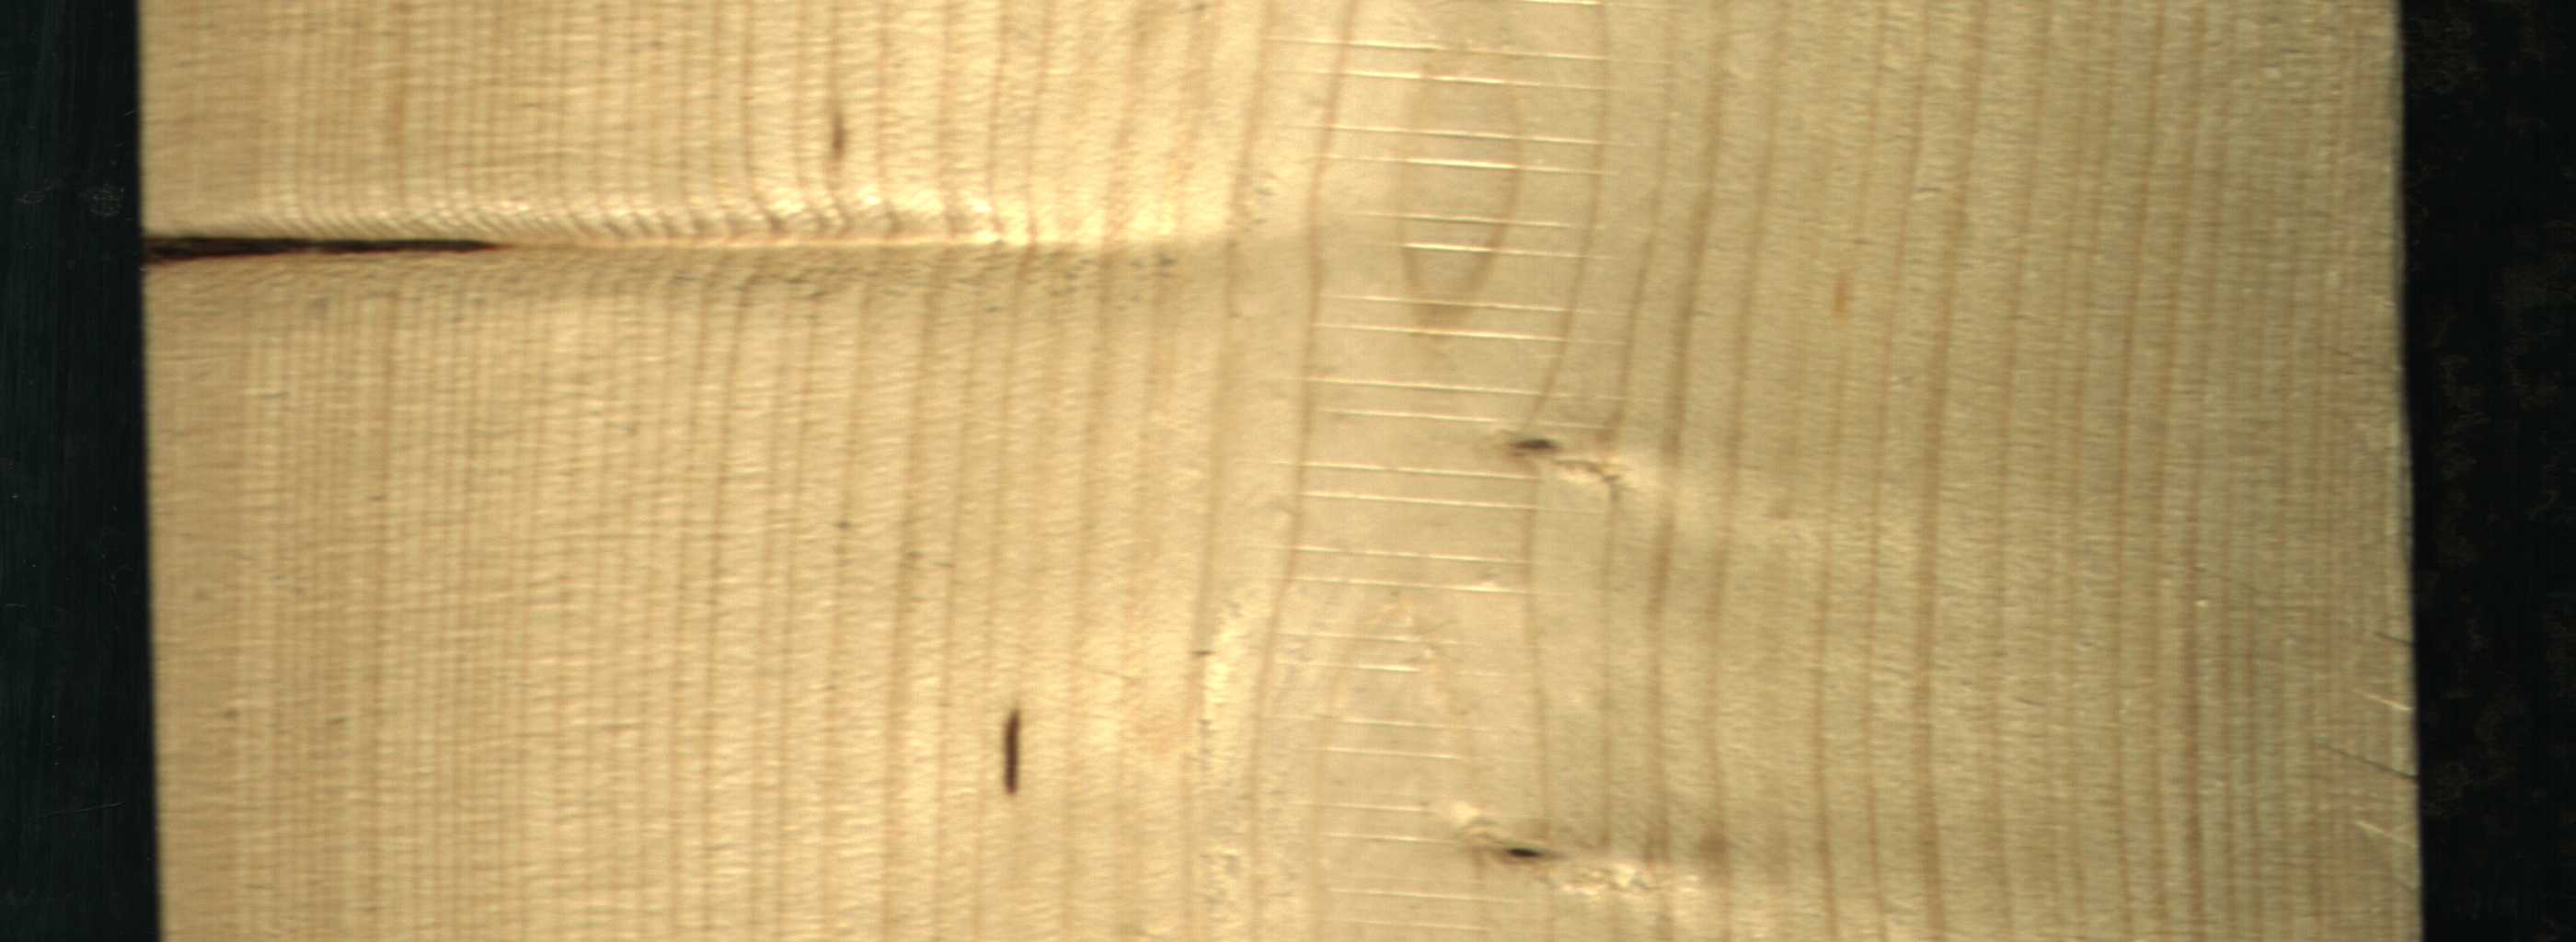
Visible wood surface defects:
resin
Knot_missing
Live_Knot
Live_Knot